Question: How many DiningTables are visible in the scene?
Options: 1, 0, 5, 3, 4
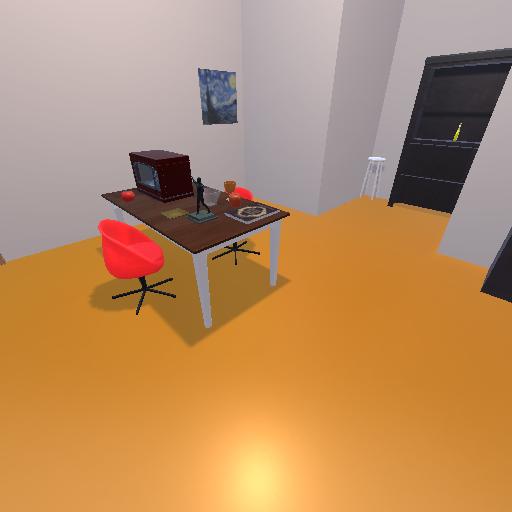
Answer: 1